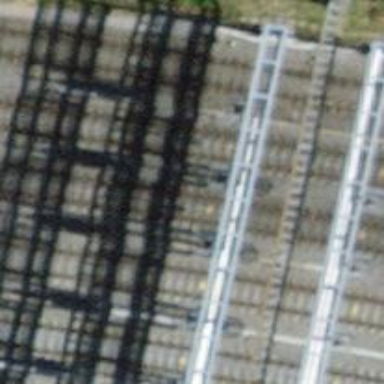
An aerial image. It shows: Railway signal.